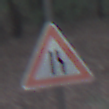
Verkehrszeichen: EinseitigVerengteFahrbahnRechts
Umgebung: Outdoor, Nature
Tageszeit: SunriseSunset
Wetter: NotSpecified
Licht: Natural
Jahreszeit: Autumn
Kontrast: MediumContrast